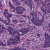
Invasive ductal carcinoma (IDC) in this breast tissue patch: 1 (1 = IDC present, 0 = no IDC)